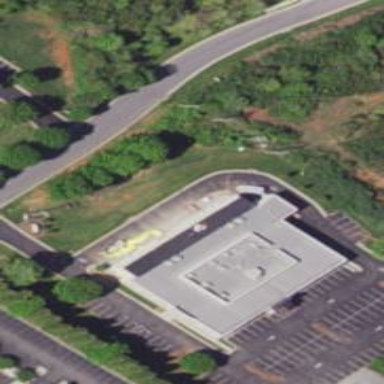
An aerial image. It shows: Clinic building providing healthcare services.